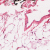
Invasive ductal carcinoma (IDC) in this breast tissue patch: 0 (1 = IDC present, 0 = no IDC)